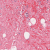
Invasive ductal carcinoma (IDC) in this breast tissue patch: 0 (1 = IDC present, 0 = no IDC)